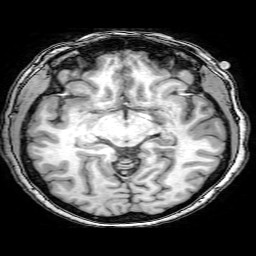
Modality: T1w
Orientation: coronal
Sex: female
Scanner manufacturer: philips
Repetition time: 0.008117 s
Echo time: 0.00371 s